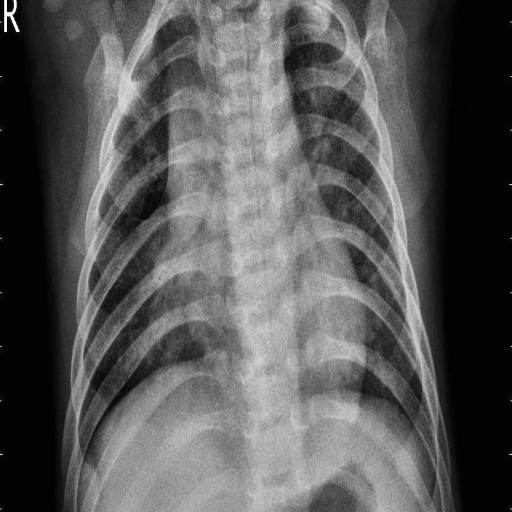
Finding: PNEUMONIA